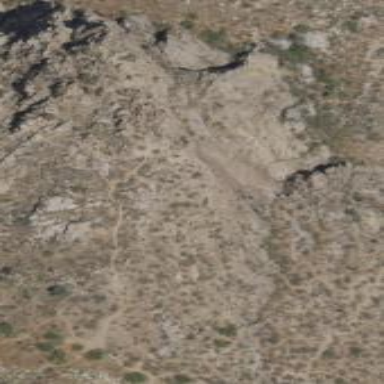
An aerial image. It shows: Landscape dominated by bare rock.